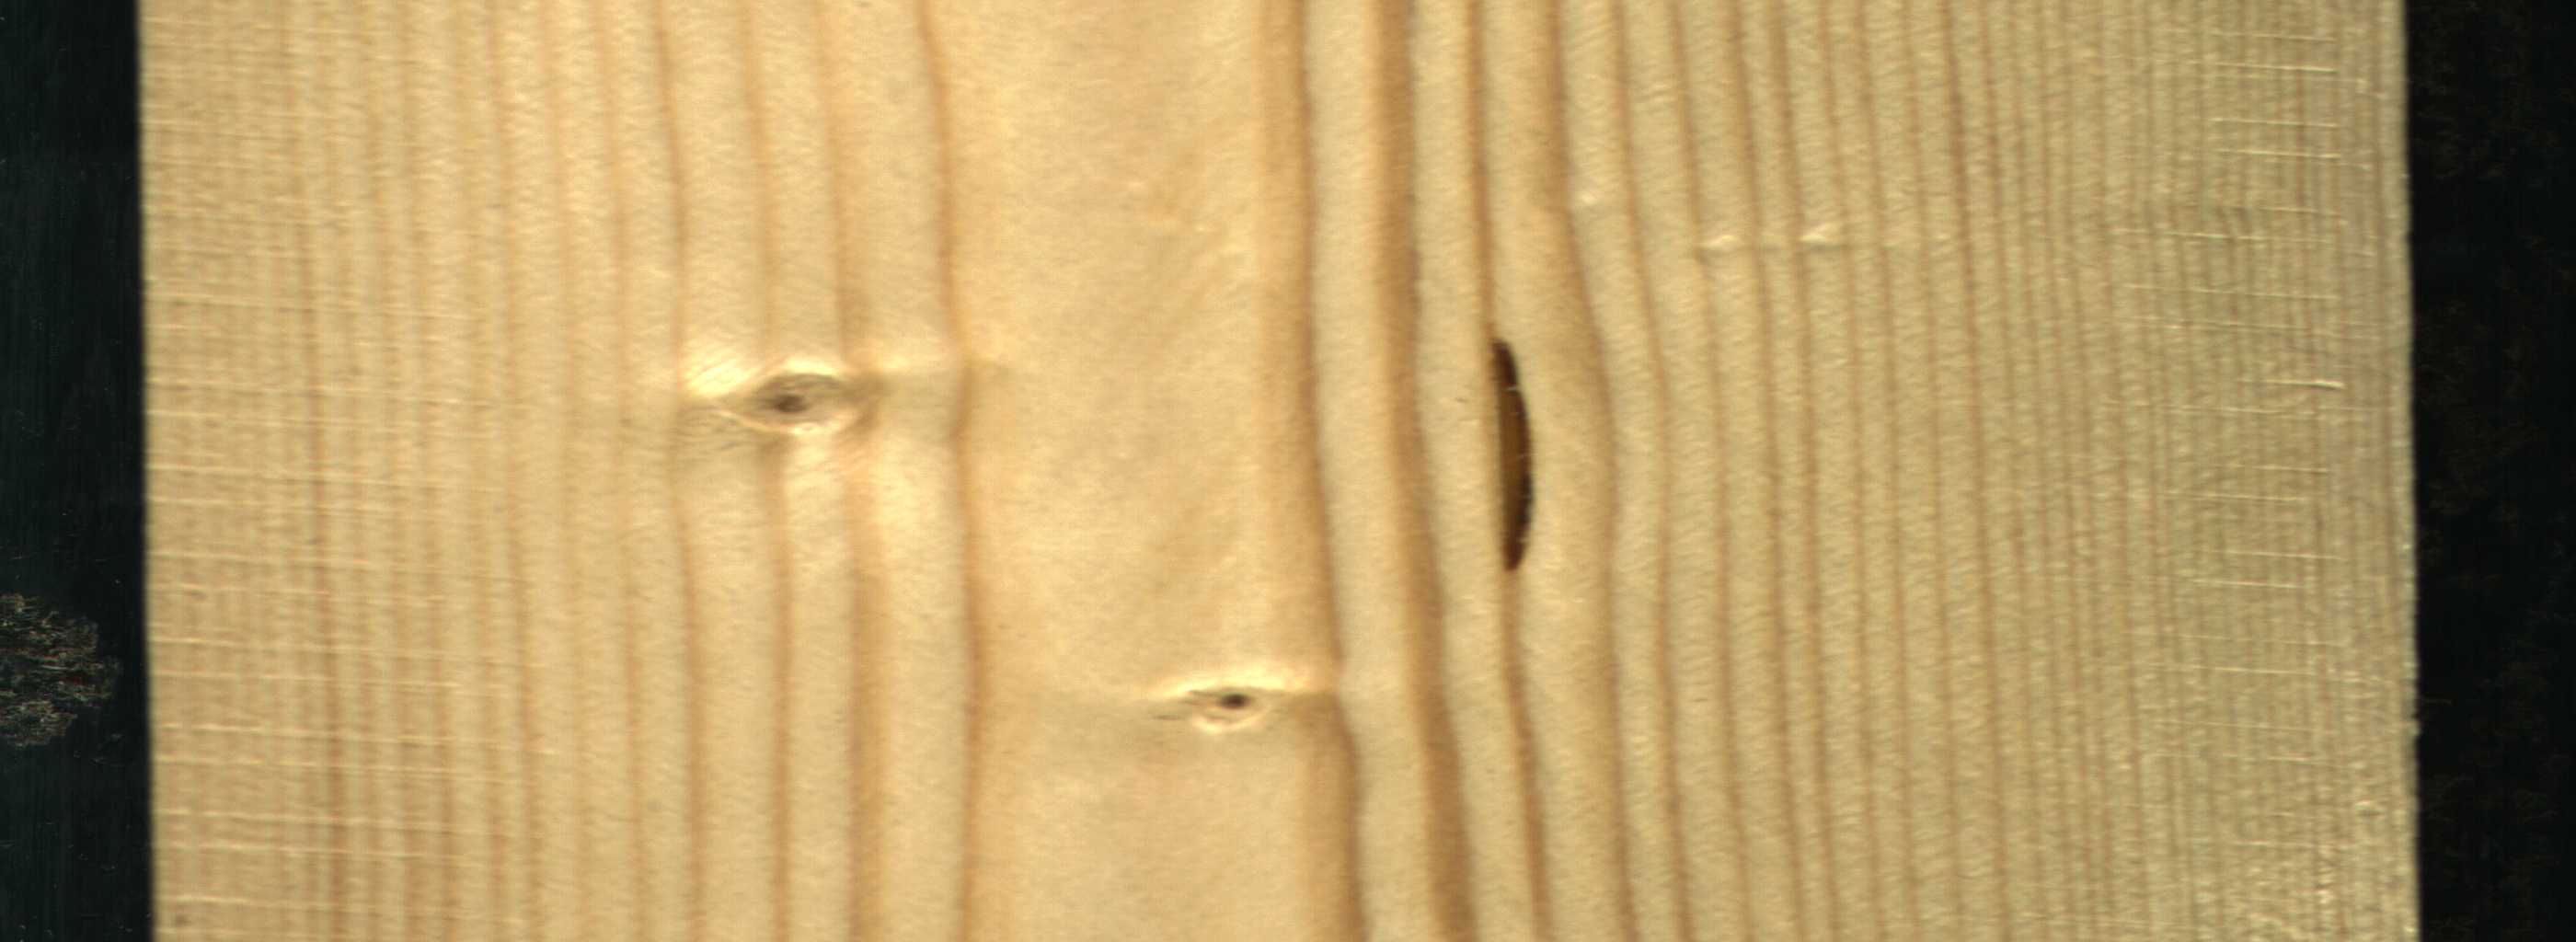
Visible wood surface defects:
resin
Live_Knot
Live_Knot